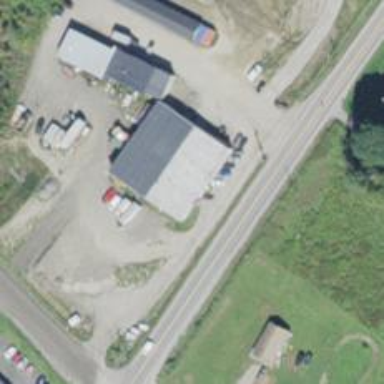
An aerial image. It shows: Car rental service.